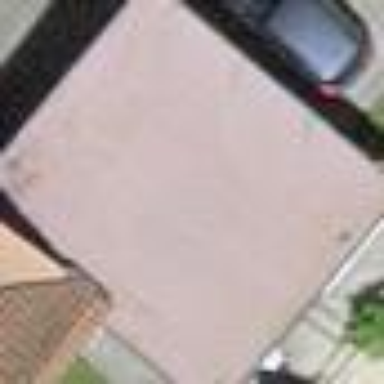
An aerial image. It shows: Garage building.